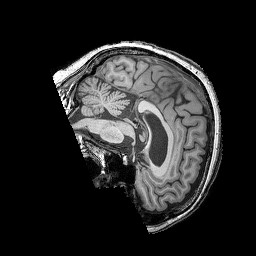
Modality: T1w
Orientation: sagittal
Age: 60
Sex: female
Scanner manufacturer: siemens
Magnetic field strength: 3 T
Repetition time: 2.25 s
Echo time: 0.00411 s